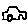
Label: car